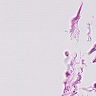
Metastatic tissue present: no